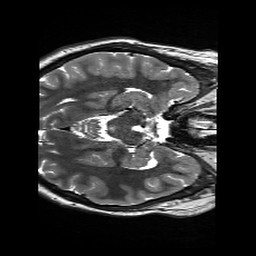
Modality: T2w
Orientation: axial
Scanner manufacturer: siemens
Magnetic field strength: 3 T
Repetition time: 13.52 s
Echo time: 0.088 s